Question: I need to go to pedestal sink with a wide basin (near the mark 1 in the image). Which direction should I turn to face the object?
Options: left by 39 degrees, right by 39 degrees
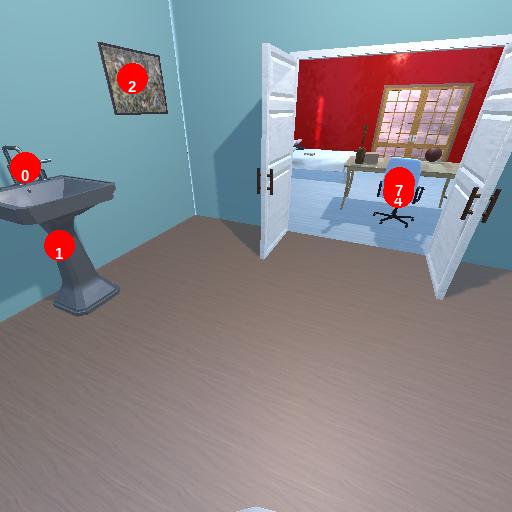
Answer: left by 39 degrees